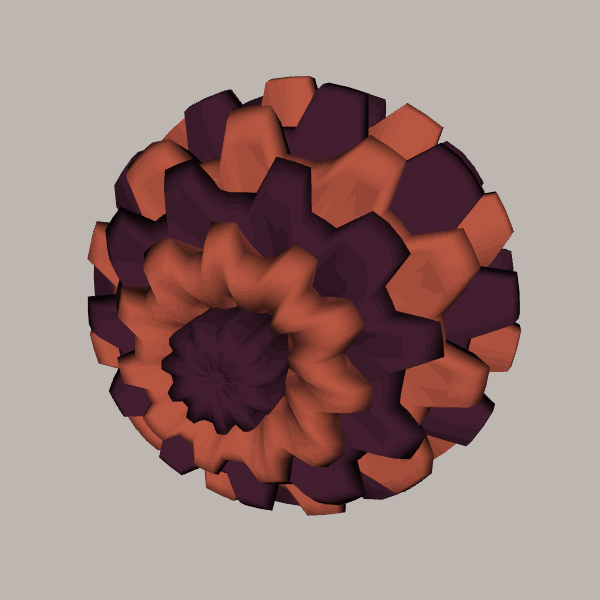
Background: light